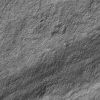
Atmospheric dust classification: not_dusty